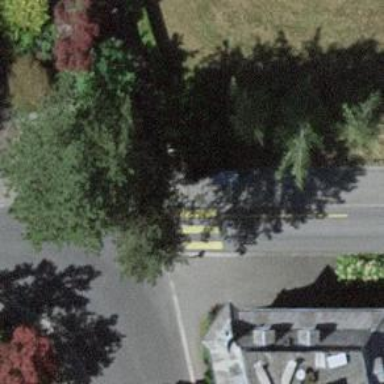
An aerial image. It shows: Uncontrolled zebra crossing with notable zebra markings.